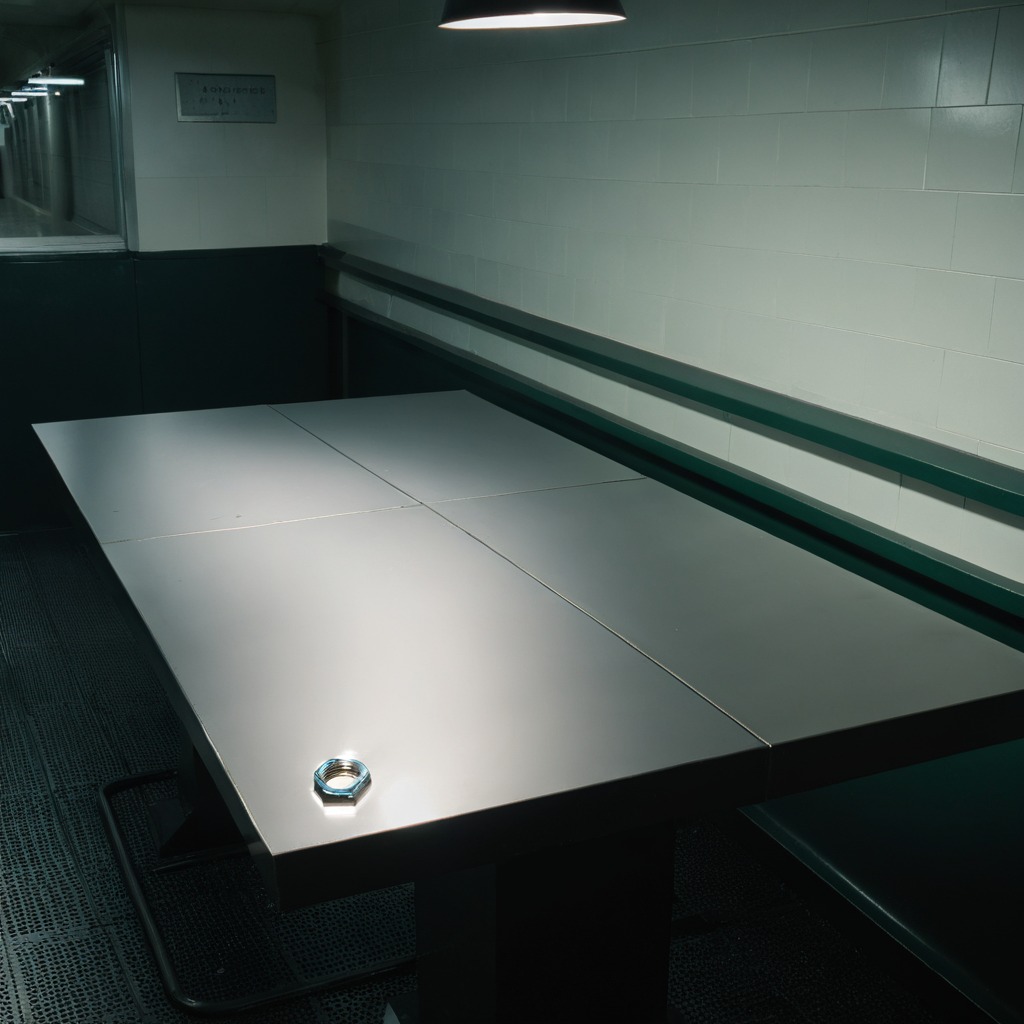
A metal nut is lying on the clean empty table in a railway signal maintenance room.